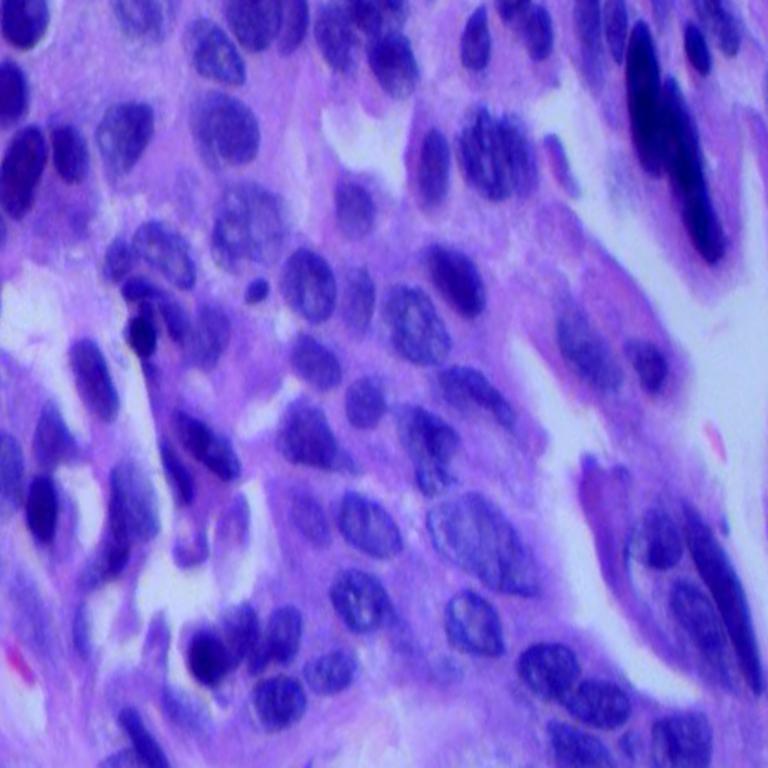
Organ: lung
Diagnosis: adenocarcinomas